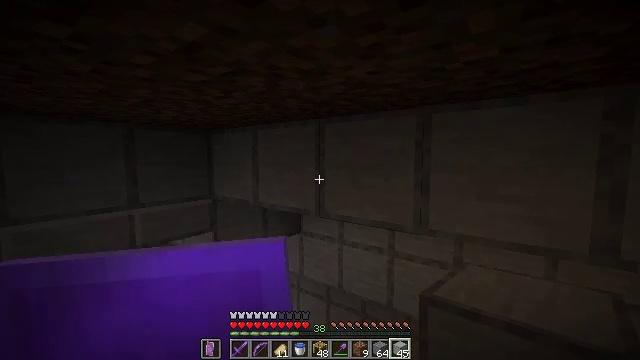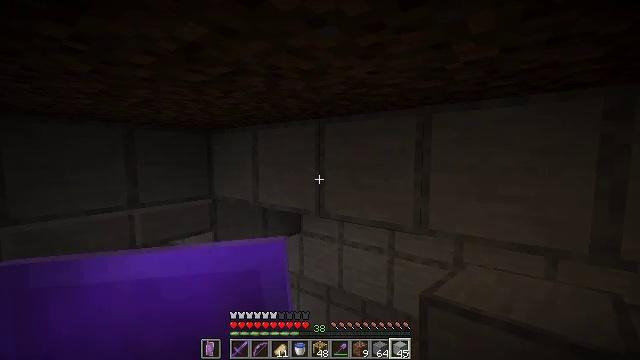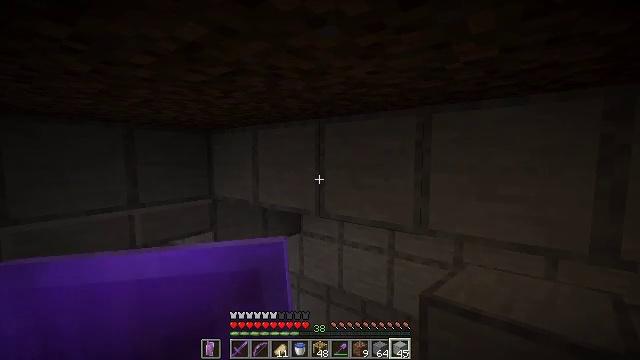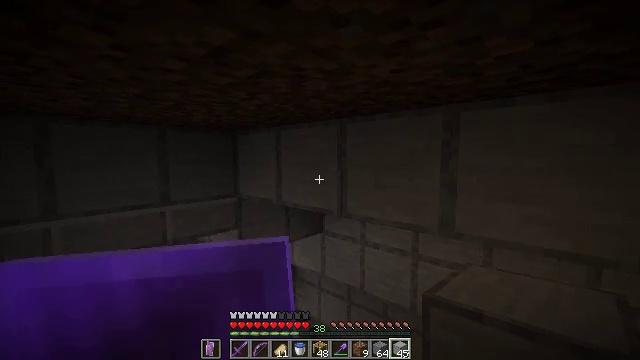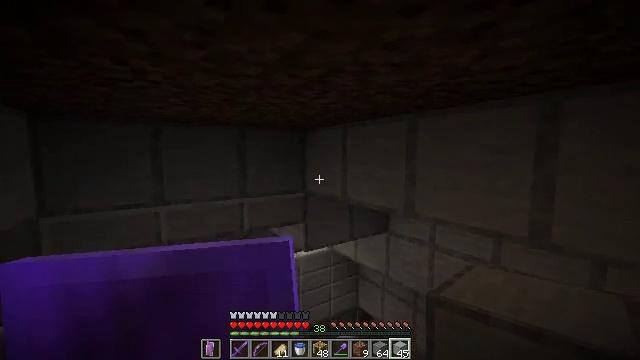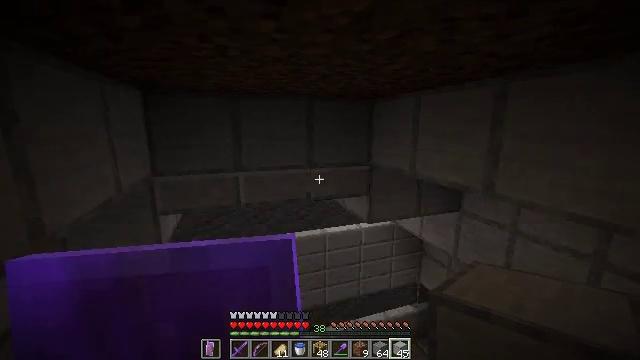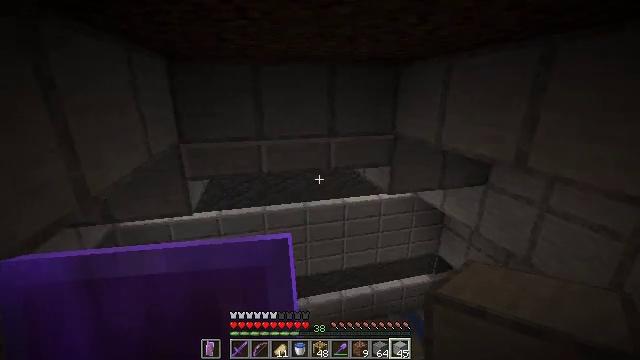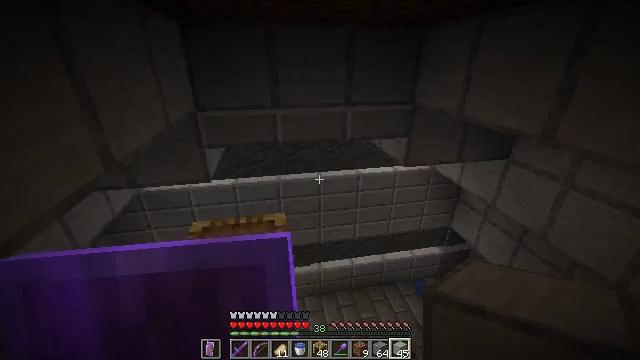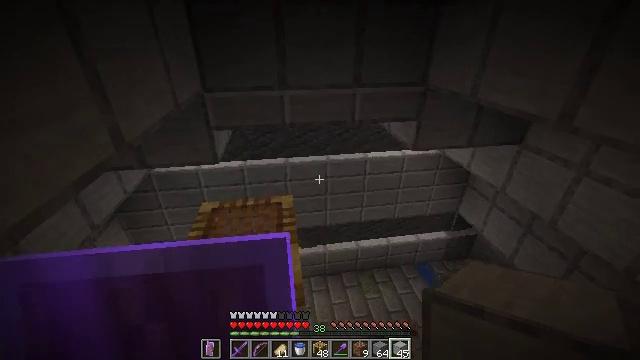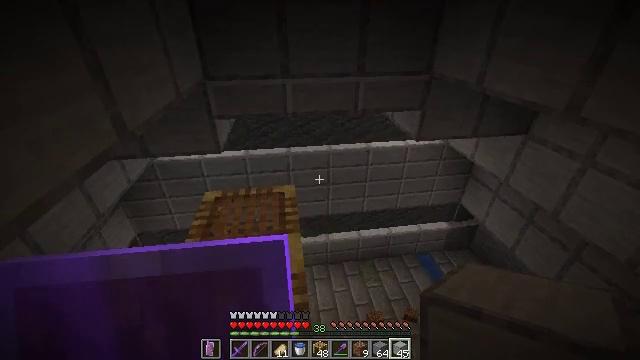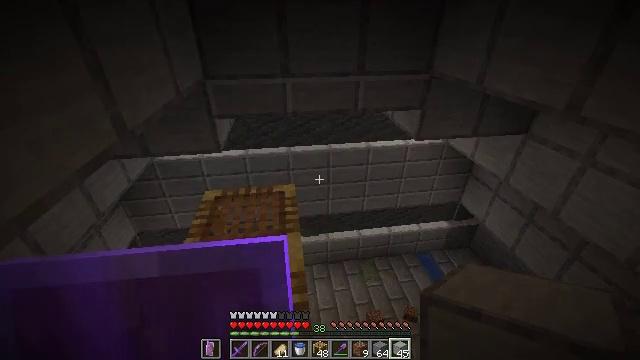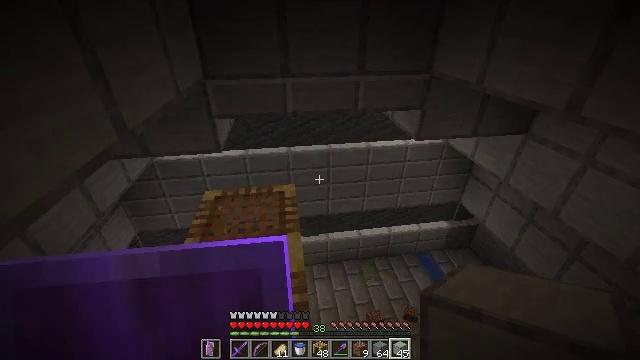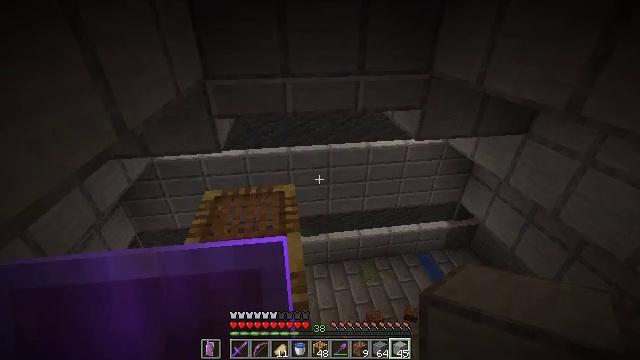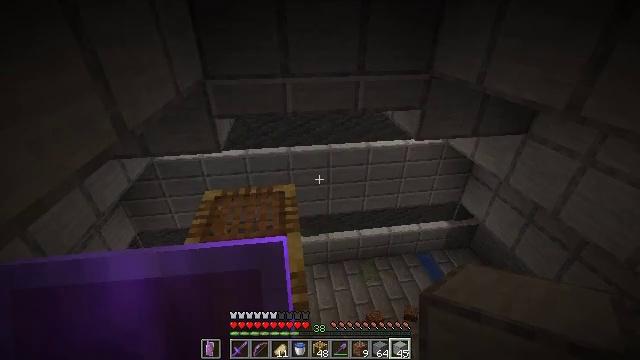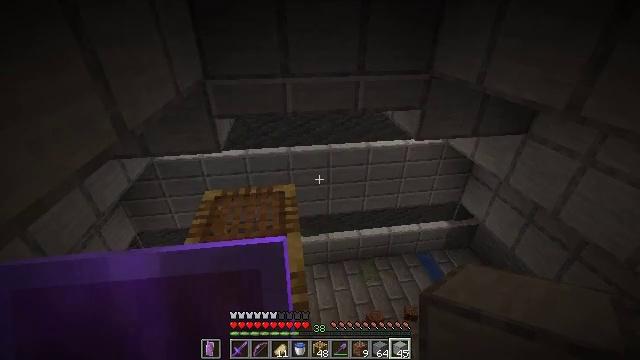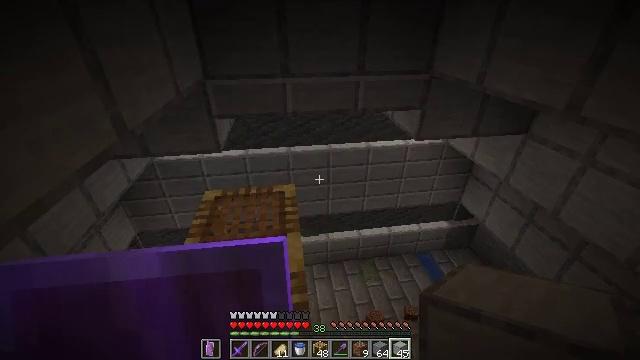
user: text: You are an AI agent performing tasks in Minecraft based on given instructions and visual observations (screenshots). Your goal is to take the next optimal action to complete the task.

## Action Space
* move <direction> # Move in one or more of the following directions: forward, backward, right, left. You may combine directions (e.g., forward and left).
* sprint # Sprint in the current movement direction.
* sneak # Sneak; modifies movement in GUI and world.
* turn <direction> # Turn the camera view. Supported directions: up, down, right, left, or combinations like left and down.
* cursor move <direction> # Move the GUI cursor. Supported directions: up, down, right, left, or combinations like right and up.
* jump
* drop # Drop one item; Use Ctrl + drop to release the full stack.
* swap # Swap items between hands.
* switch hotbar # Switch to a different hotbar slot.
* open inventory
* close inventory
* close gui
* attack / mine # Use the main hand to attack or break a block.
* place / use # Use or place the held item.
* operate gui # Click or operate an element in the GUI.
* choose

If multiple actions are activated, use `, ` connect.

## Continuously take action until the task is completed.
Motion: motion action
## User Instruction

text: Utilize the crafting table to make a smooth stone slab.
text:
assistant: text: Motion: no_op
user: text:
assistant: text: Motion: no_op
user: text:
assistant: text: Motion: turn left
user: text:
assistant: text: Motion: turn left
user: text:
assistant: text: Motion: turn left and down
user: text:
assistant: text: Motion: turn left and down
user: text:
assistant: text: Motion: turn left and down
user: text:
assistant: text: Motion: turn left and down
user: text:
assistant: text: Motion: turn down
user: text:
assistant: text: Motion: no_op
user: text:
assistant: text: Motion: no_op
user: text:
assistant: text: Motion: no_op
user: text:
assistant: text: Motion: no_op
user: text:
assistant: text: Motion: no_op
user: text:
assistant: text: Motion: no_op
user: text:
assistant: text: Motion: no_op
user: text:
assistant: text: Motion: no_op
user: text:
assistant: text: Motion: turn right and up
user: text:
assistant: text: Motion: turn right and up
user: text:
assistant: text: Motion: turn right and up
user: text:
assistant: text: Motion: turn right and up
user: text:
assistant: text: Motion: no_op
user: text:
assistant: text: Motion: no_op
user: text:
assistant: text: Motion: no_op
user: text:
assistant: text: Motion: no_op
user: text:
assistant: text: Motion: no_op
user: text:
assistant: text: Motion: no_op
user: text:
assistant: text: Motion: no_op
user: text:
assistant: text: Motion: no_op
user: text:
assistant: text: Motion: no_op